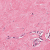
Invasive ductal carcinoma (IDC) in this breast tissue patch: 0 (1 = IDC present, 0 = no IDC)